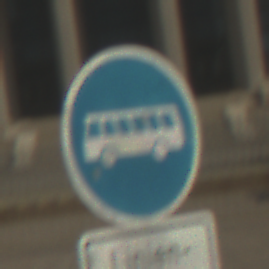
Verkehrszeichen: Busssonderstreifen
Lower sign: BesondereFahrzeugeUndTransportgueter2
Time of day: MorningAfternoon
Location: Outdoor (Suburban)
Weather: Clear
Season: NotSpecified
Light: Natural